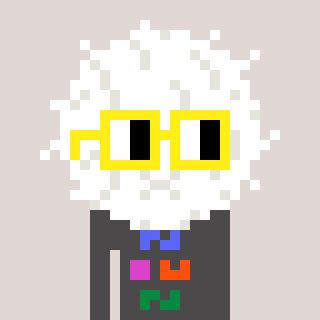
a pixel art character with square yellow glasses, a cottonball-shaped head and a grayscale-colored body on a warm background